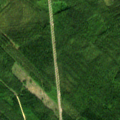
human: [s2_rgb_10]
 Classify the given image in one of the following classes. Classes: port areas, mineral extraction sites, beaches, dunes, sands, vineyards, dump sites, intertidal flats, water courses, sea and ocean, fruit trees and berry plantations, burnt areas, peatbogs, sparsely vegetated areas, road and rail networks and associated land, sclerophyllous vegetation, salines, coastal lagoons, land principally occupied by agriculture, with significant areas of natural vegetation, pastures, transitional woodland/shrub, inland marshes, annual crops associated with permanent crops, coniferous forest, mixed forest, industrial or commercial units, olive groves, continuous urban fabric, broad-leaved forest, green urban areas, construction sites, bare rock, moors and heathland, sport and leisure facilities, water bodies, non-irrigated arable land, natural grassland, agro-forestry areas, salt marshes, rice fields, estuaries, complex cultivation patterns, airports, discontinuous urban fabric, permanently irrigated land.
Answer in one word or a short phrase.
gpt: coniferous forest, mixed forest